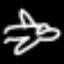
Label: airplane